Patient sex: F
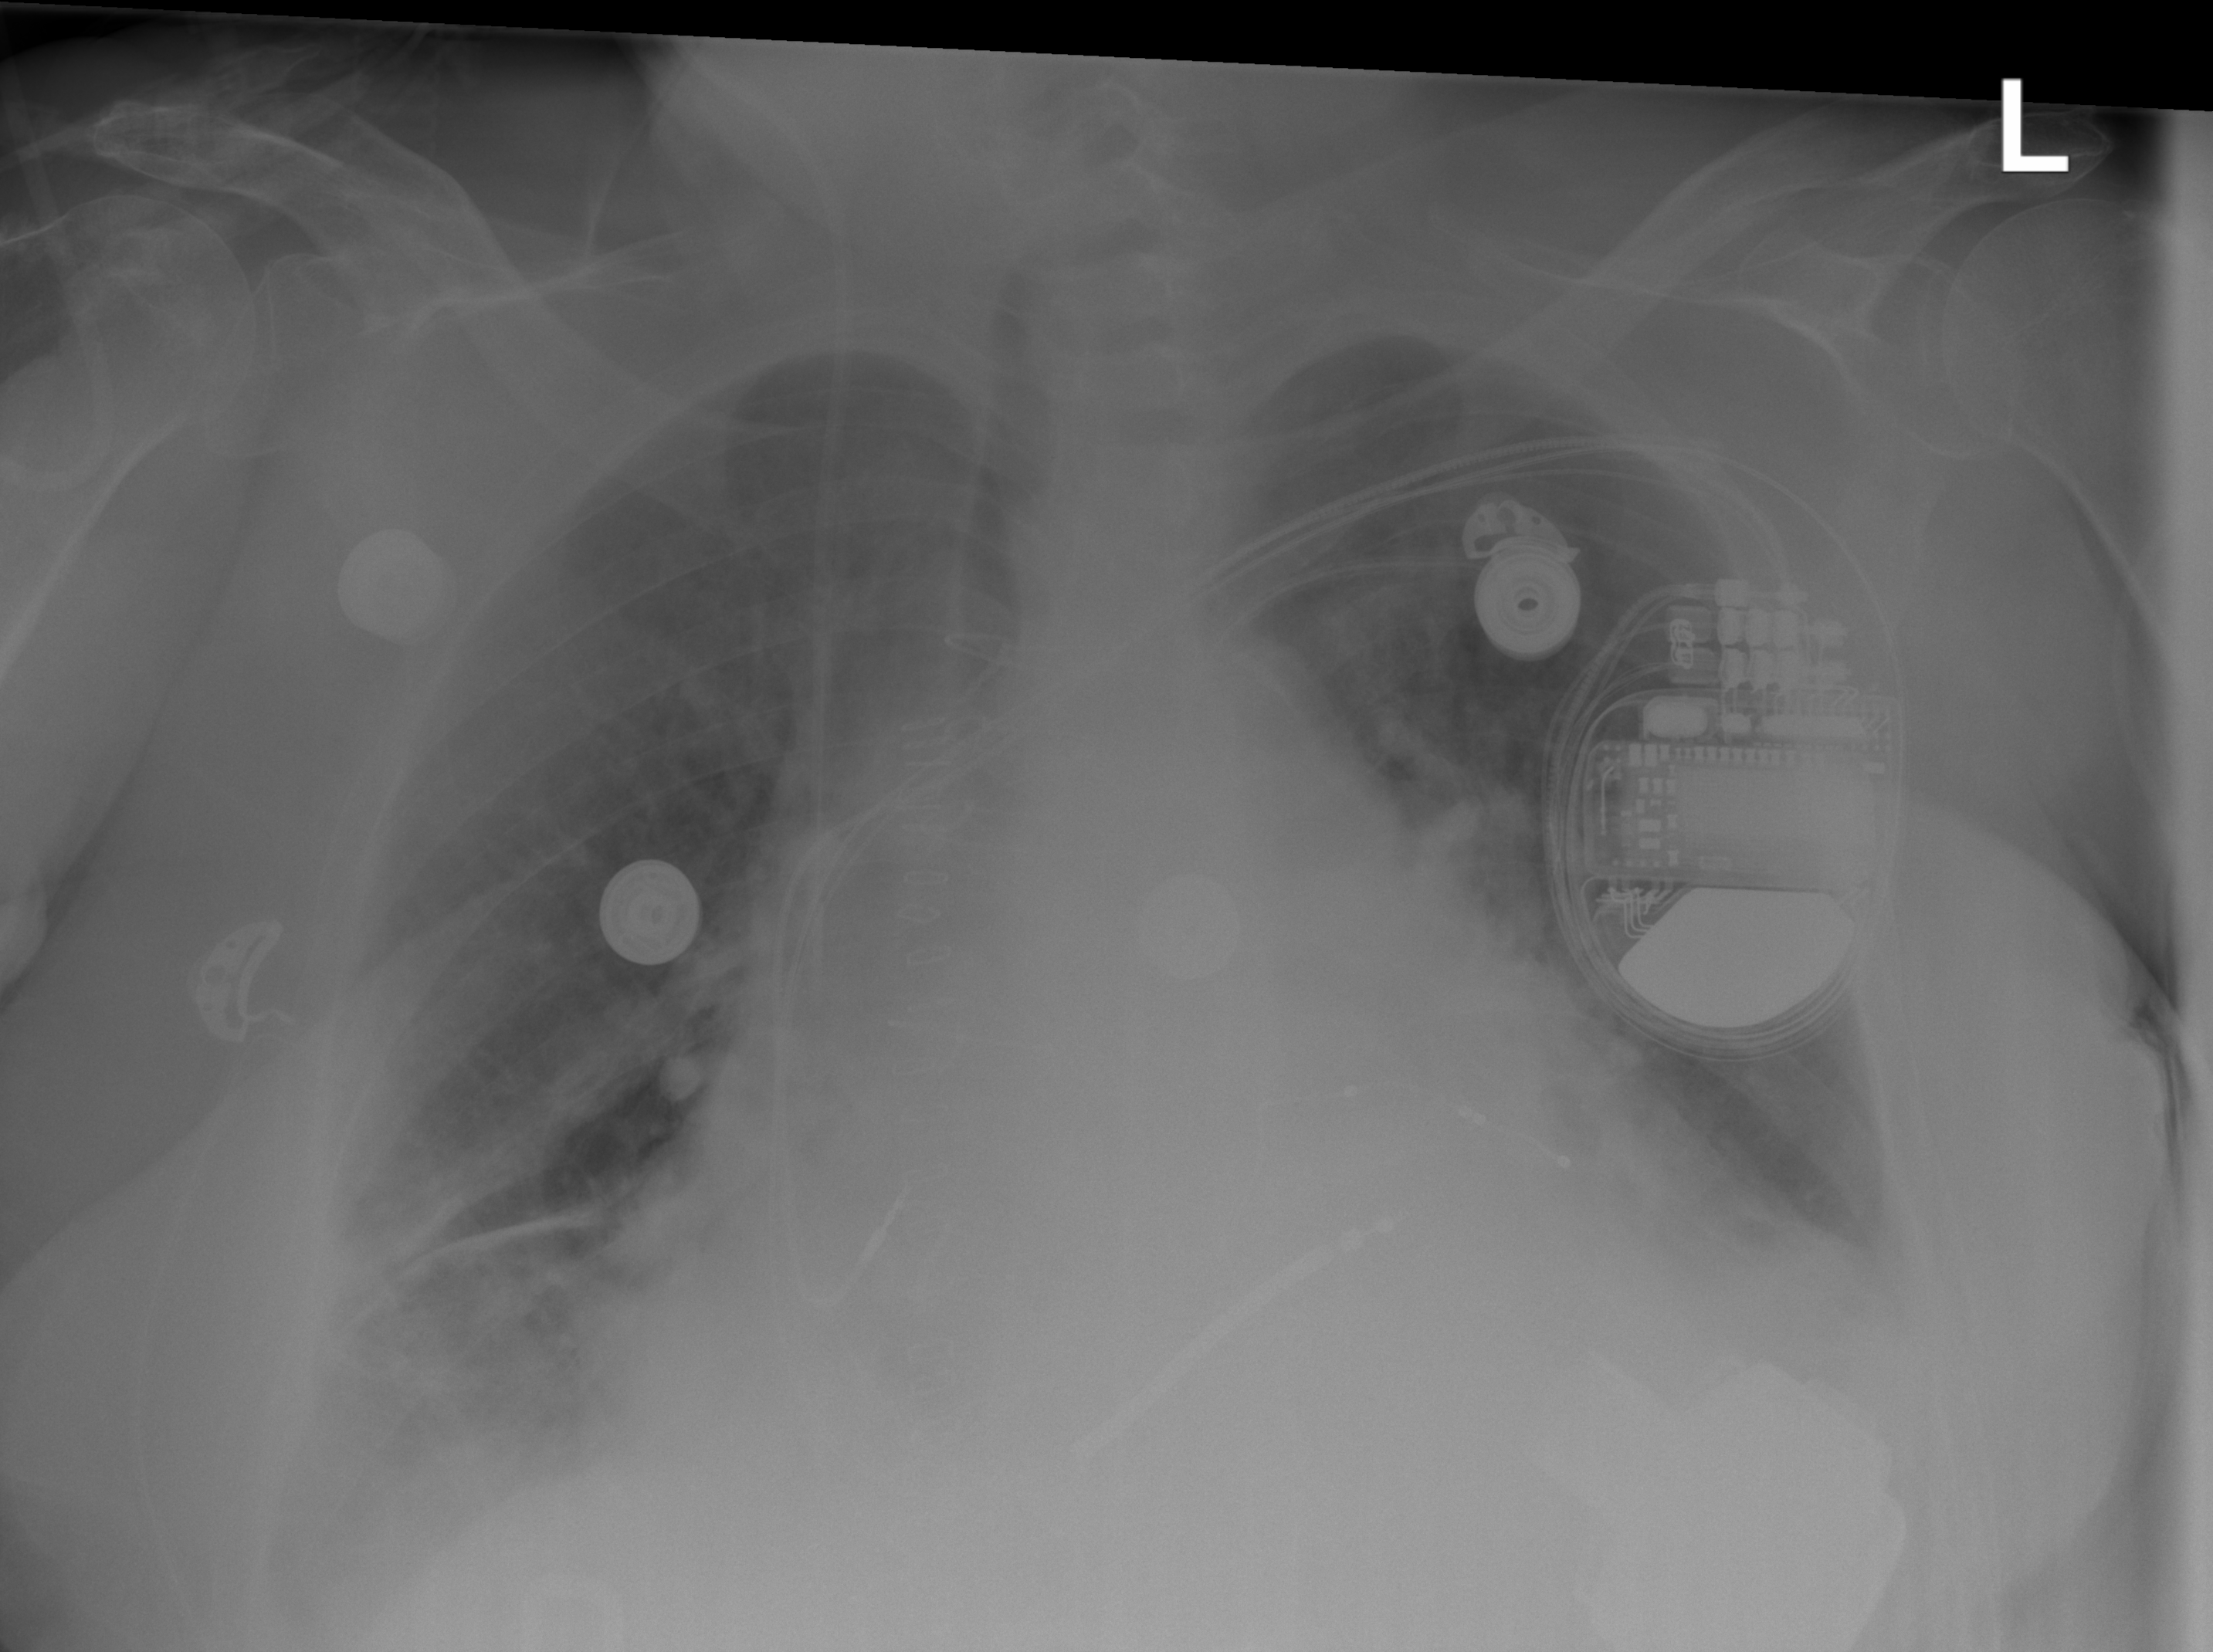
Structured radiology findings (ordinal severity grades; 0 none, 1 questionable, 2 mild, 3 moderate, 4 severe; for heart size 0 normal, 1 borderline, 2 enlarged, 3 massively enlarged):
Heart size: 3
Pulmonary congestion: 2
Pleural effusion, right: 2
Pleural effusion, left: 2
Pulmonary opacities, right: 2
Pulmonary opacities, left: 2
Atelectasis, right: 2
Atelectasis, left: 2